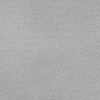
Atmospheric dust classification: dusty